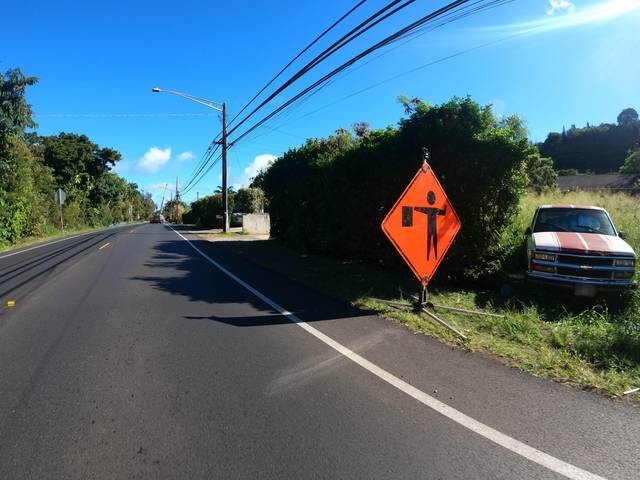
Region: United States
Coordinates: 21.656, -158.059